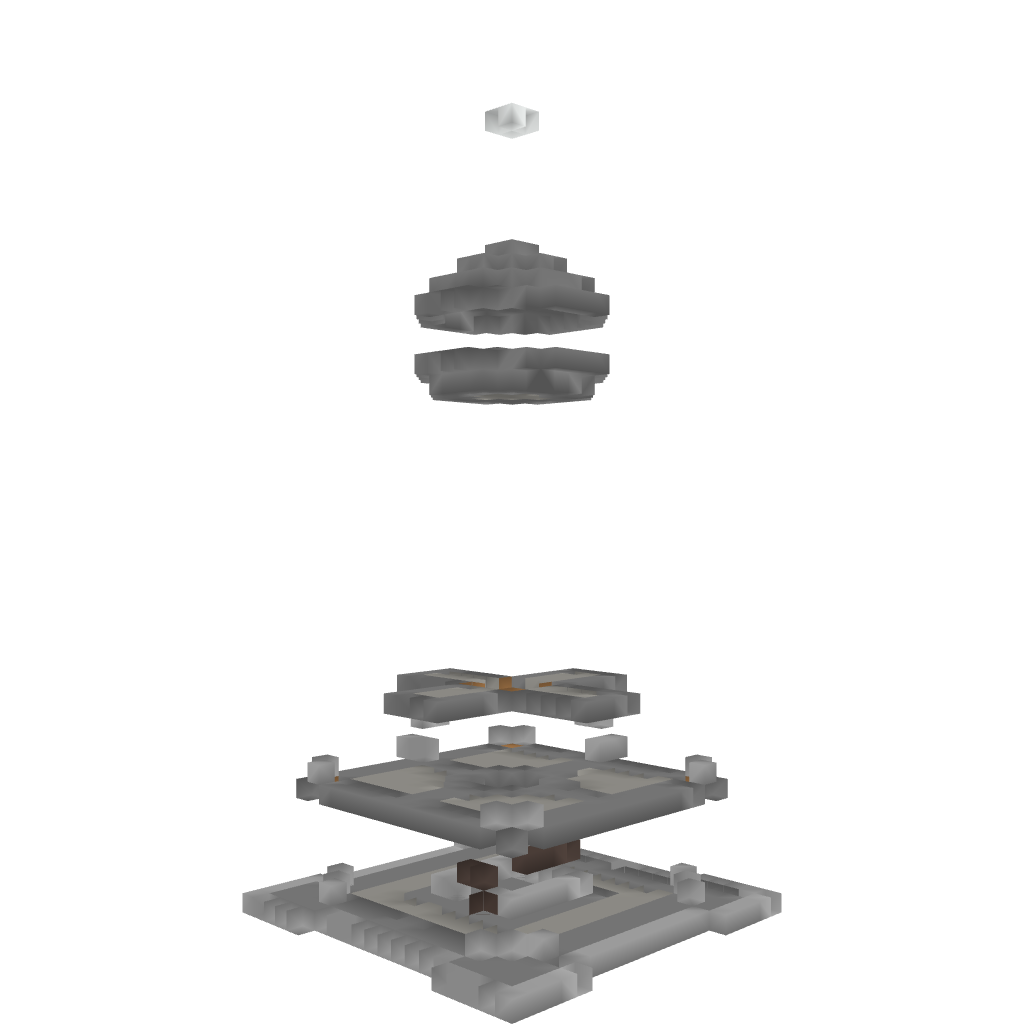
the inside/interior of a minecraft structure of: Tower